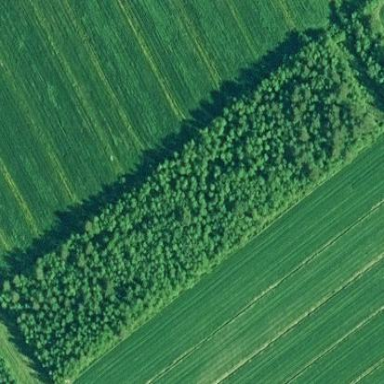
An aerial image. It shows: Forest area.